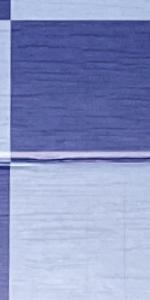
Label: Empty